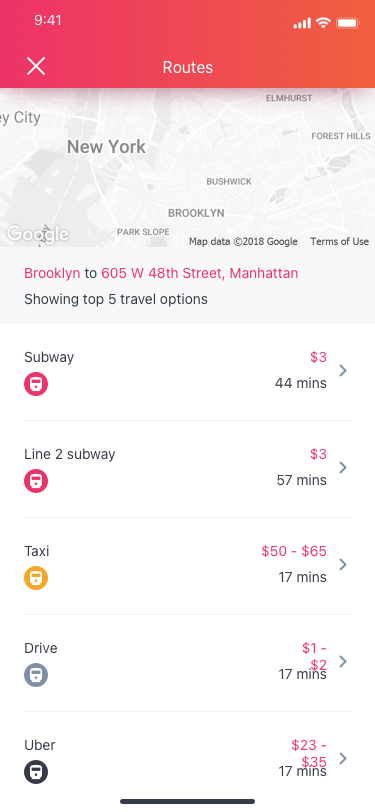
Text in this UI design:
Brooklyn to 605 W 48th Street, Manhattan
Showing top 5 travel options
$3
Subway
44 mins
$3
Line 2 subway
57 mins
$50 - $65
Taxi
17 mins
$1 - $2
Drive
17 mins
$23 - $35
Uber
17 mins